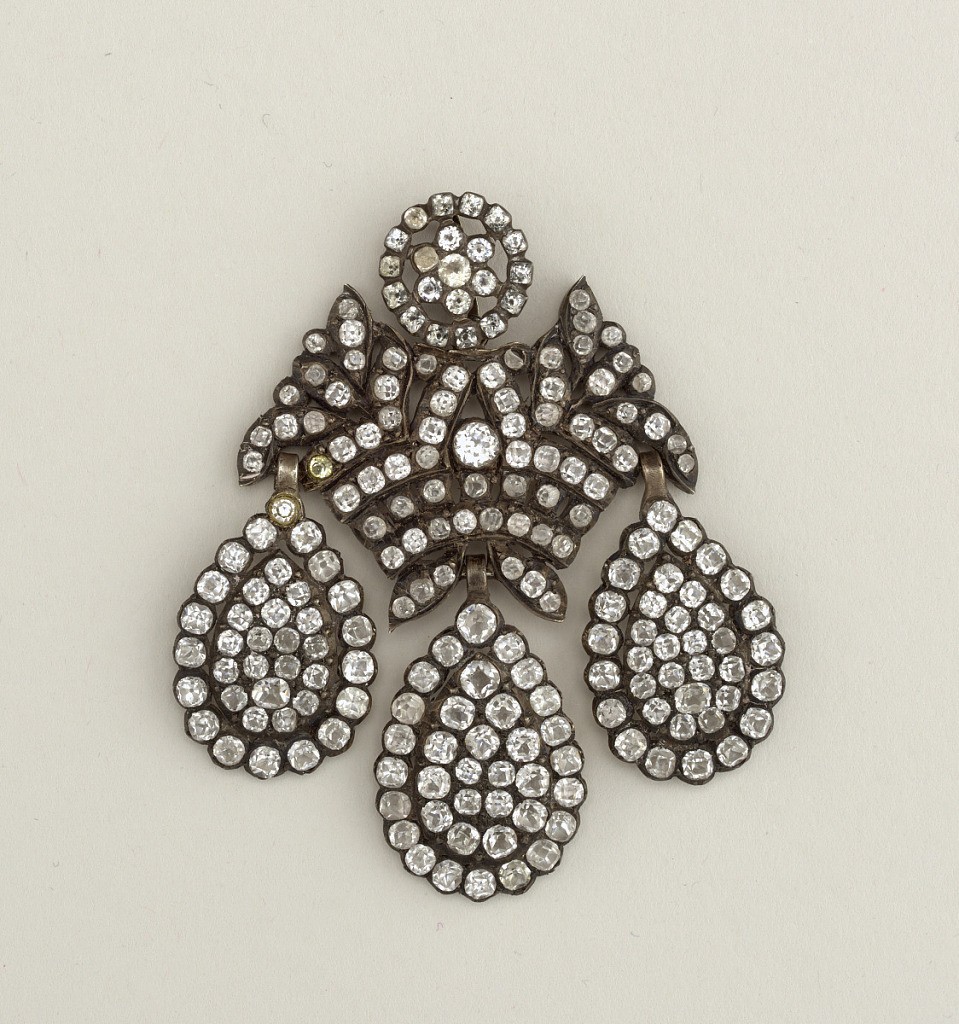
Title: Pendant
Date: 18th century
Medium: Silver, glass
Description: Basket-shape with three suspended drops. Surface covered with small cut glass pieces.